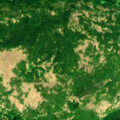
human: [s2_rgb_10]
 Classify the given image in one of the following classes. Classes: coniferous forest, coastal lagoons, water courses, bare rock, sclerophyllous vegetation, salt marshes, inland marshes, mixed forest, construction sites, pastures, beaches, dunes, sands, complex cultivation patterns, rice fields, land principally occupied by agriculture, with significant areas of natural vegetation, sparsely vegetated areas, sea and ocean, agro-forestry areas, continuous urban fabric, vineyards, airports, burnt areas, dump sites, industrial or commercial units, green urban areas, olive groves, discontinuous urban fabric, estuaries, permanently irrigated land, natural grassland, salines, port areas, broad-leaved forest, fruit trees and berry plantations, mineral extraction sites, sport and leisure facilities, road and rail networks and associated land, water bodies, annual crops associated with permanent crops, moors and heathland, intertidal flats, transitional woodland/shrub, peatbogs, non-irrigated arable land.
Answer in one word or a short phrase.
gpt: broad-leaved forest, natural grassland, transitional woodland/shrub